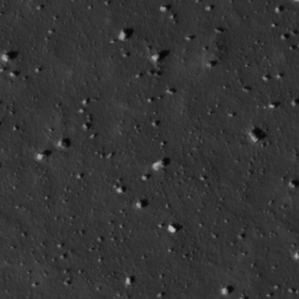
Label: non_frost